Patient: sex M, age 61
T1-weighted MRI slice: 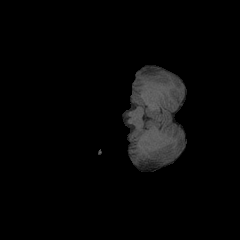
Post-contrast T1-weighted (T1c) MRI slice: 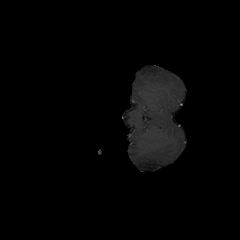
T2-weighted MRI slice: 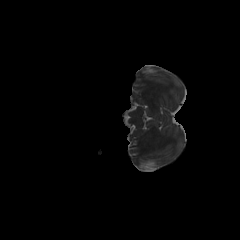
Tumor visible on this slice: no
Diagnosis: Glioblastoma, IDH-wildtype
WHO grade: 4